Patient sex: M
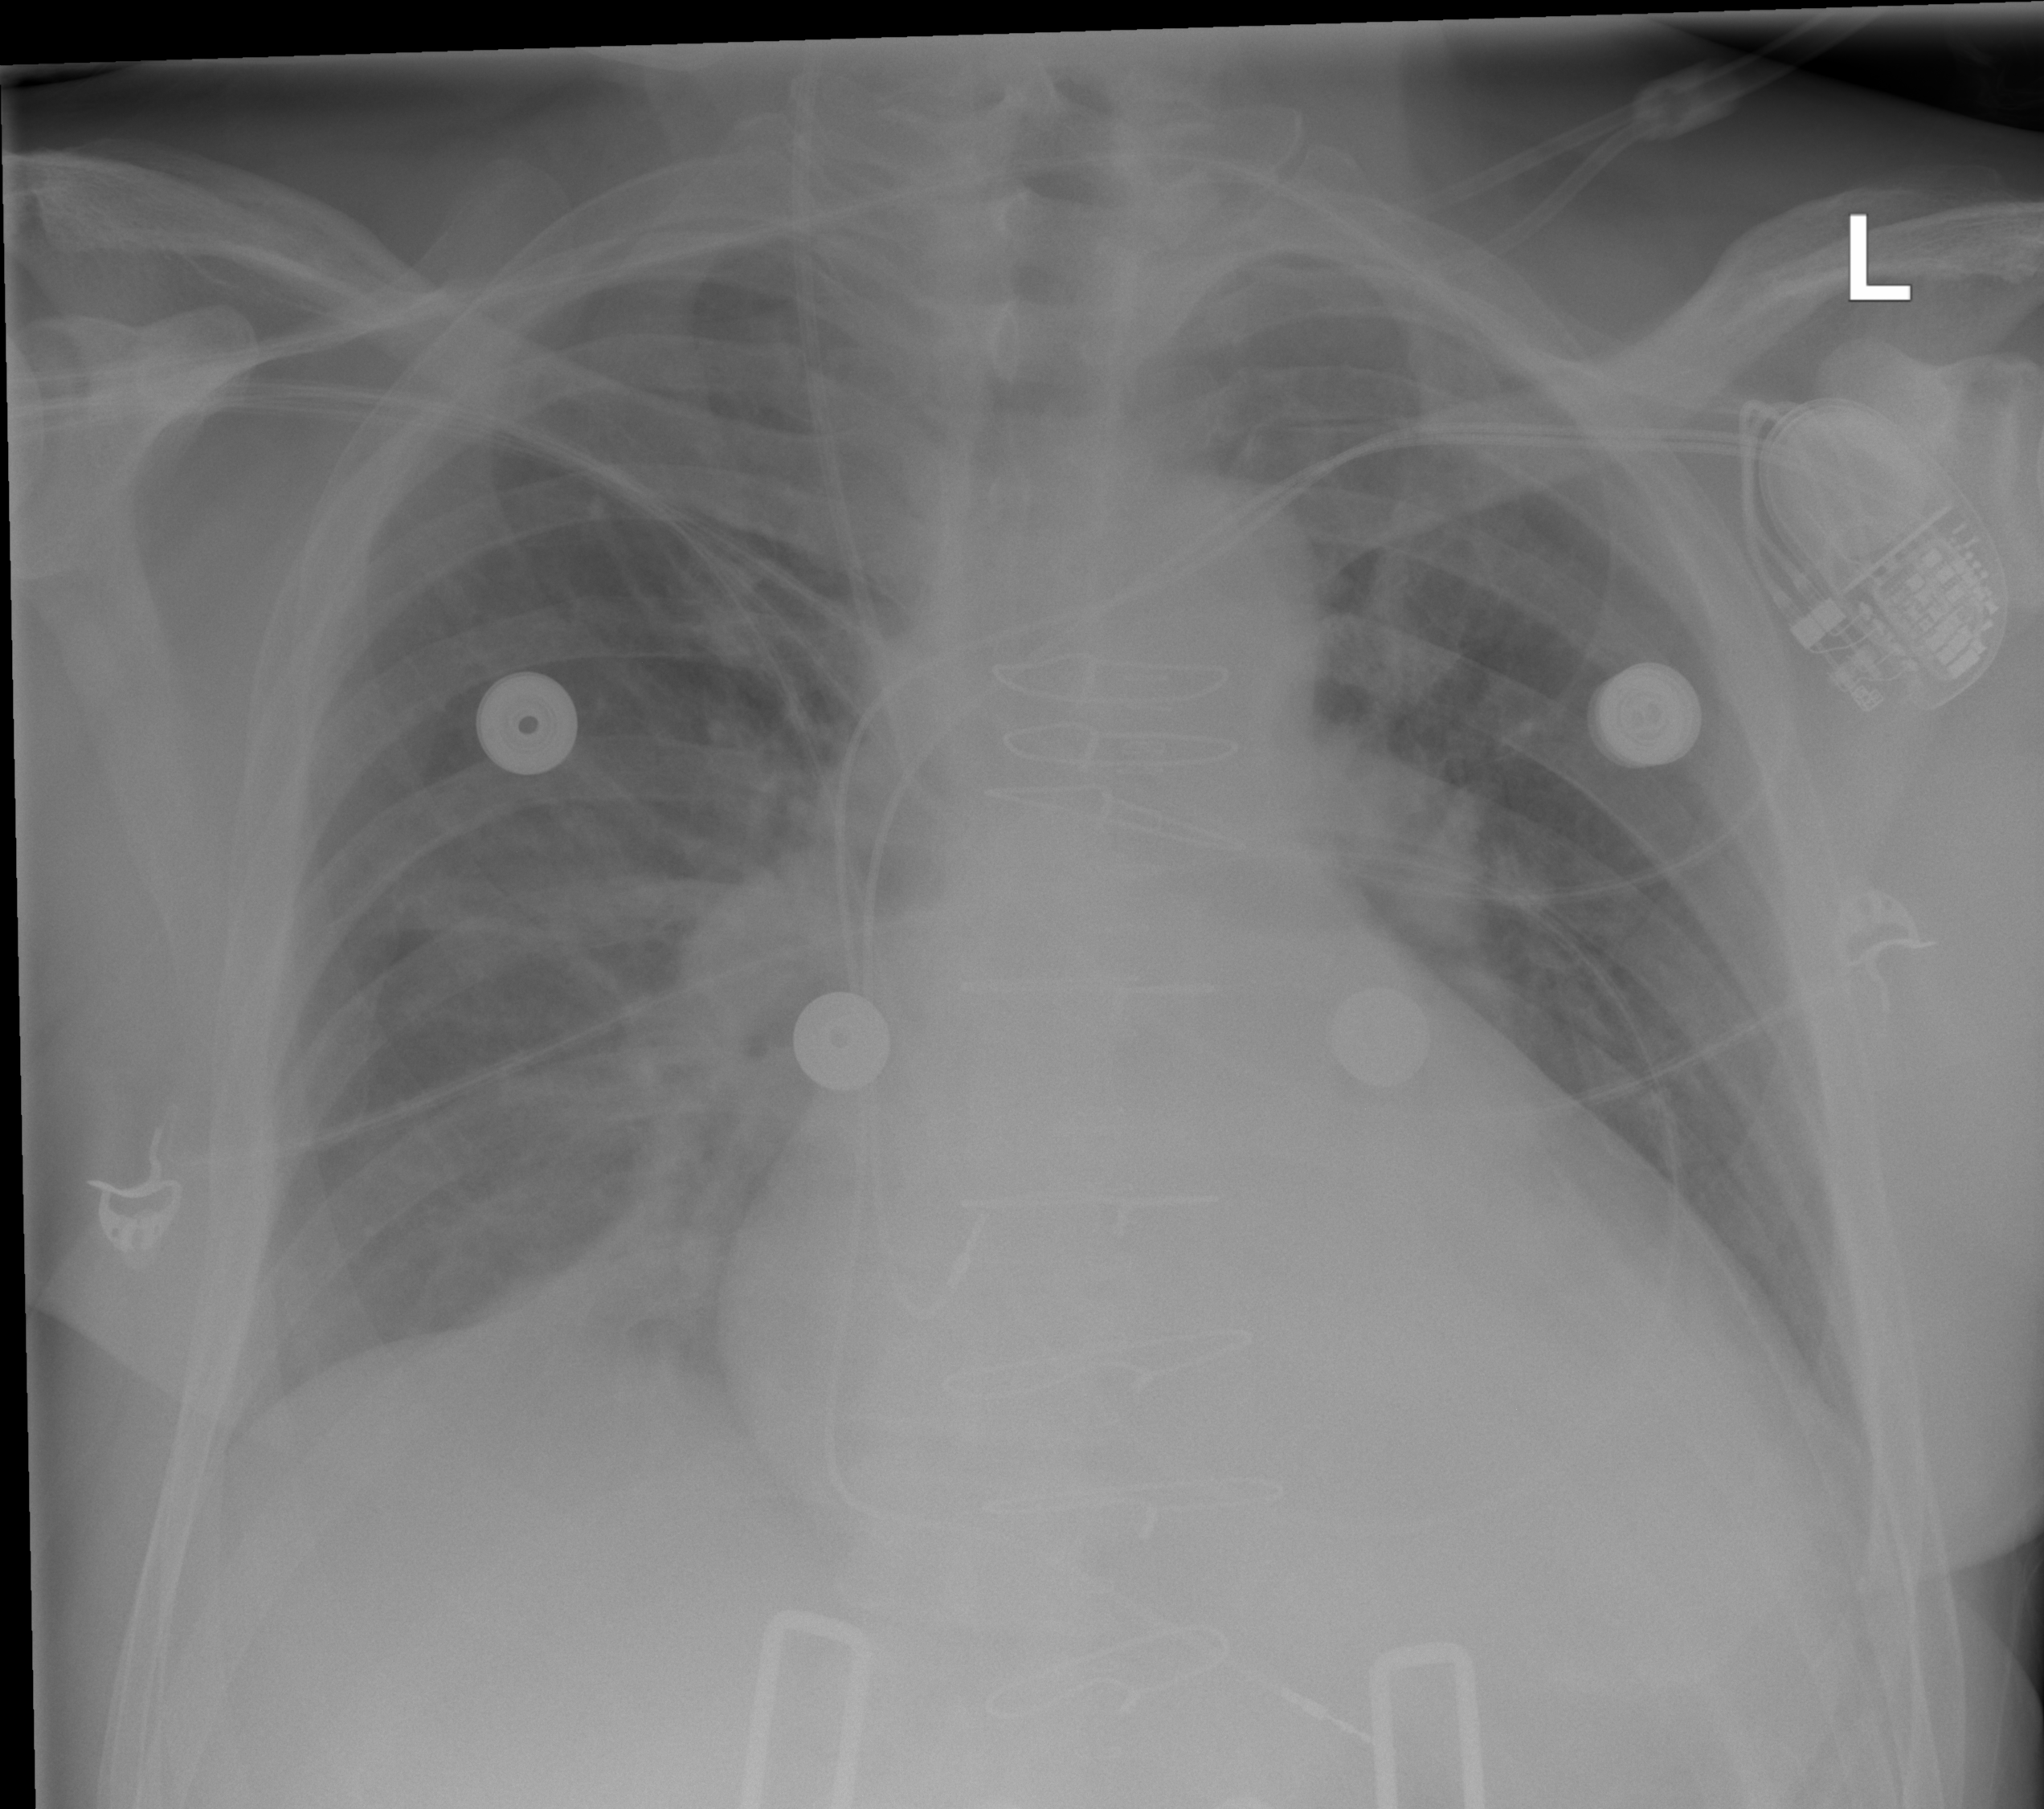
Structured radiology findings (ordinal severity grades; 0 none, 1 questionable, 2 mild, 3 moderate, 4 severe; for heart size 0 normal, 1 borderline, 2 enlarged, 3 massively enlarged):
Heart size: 3
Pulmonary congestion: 3
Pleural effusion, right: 0
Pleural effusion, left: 0
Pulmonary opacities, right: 0
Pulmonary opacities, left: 0
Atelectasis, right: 2
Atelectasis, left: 2